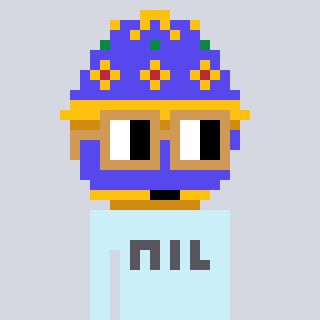
a pixel art character with square brown glasses, a faberge-shaped head and a cold-colored body on a cool background